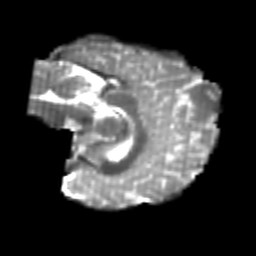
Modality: T2w
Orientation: sagittal
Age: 20
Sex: female
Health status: healthy
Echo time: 0.074 s